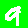
Digit: 9